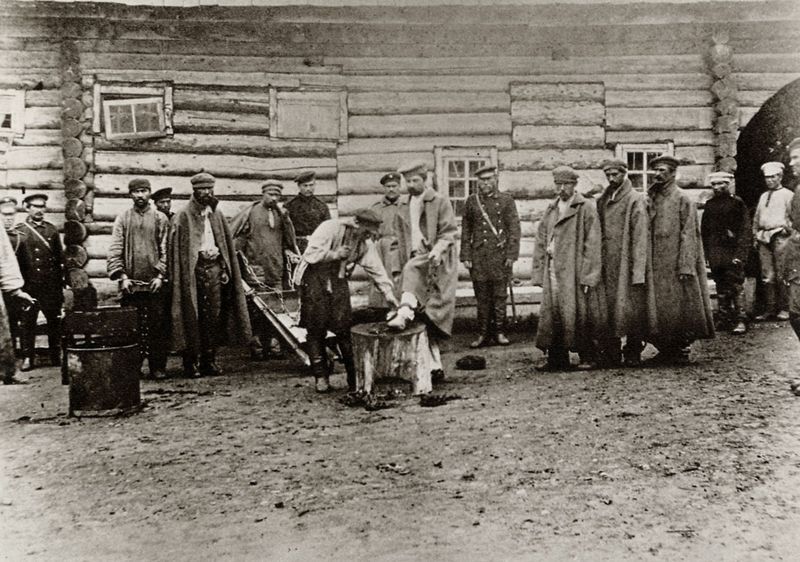
Titel: Den neuangekommenen Sträflingen werden Fußketten angeschmiedet
Künstler: Anton Tschechow
Schlagwörter: baum, fuß, gruppe, kopf, mann, schatten, weiß, menschen, sitzen, fenster, grau, holz, hut, hüte, licht, männer, schwarz, tür, haus, alt, bart, bärte, mütze, mützen, wand, architektur, arm, kragen, lang, stehen, bildnis, porträt, schauen, baumstamm, erde, hütte, boden, mantel, front, ofen, schärpe, kopfbedeckung, ansicht, bogen, fassade, schuhe, acker, arbeiten, hemden, russland, fels, hof, winter, amerika, füsse, sepia, arbeiter, karre, schubkarre, krieg, treppe, soldaten, ernst, balken, bohlen, stimmung, grass, tor, foto, fotografie, photographie, torbogen, kälte, gefangen, militär, schwarzweiß, schwert, säbel, uniform, uniformen, verbrecher, ketten, soldat, mäntel, reihe, stiefel, schlamm, fass, hauben, schuh, photo, gefängnis, hammer, elend, gefangene, kanister, russen, verwundete, stumpf, koch, holzhaus, baumstumpf, schärpen, blockhaus, kessel, tonne, verschlag, baracke, lager, schuhmacher, truppe, schmied, weltkrieg, reinigung, bohle, soldate, amboss, blockhütte, zwang, beschlagen, fussfessel, anstehen, kriegsgefangene, sibirien, strammstehen, geuppenfoto, barracke, schuhputzer, holzh, photophotographie, beaufsichtigen, efangene, fesselng, klager, kochmütze, solfat, bewacher, 19. jahrhundert, 1900, koh, zwangsarbeiter, stamkm, baumsamm